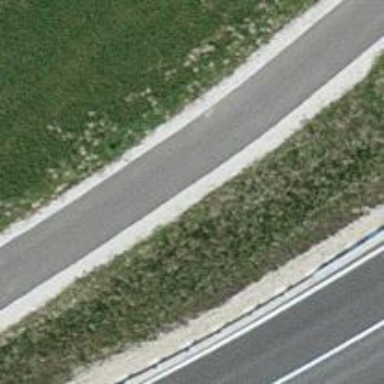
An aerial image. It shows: Asphalt cycleway.